Milling tool wear sample.
Tool blade image: 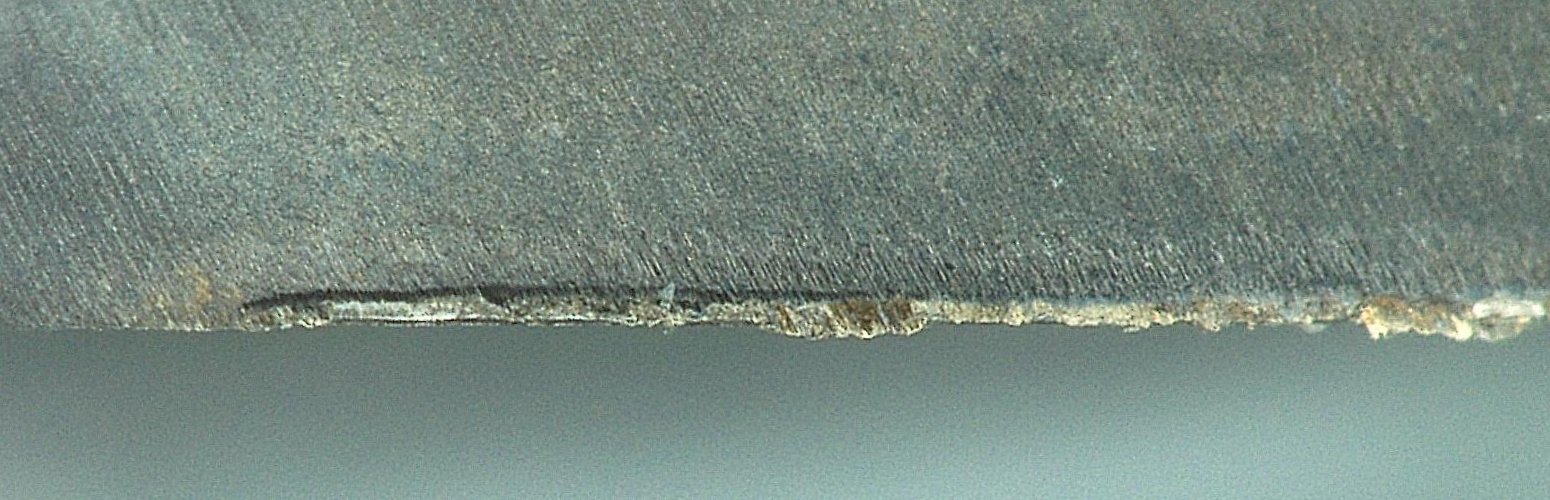
Chip image: 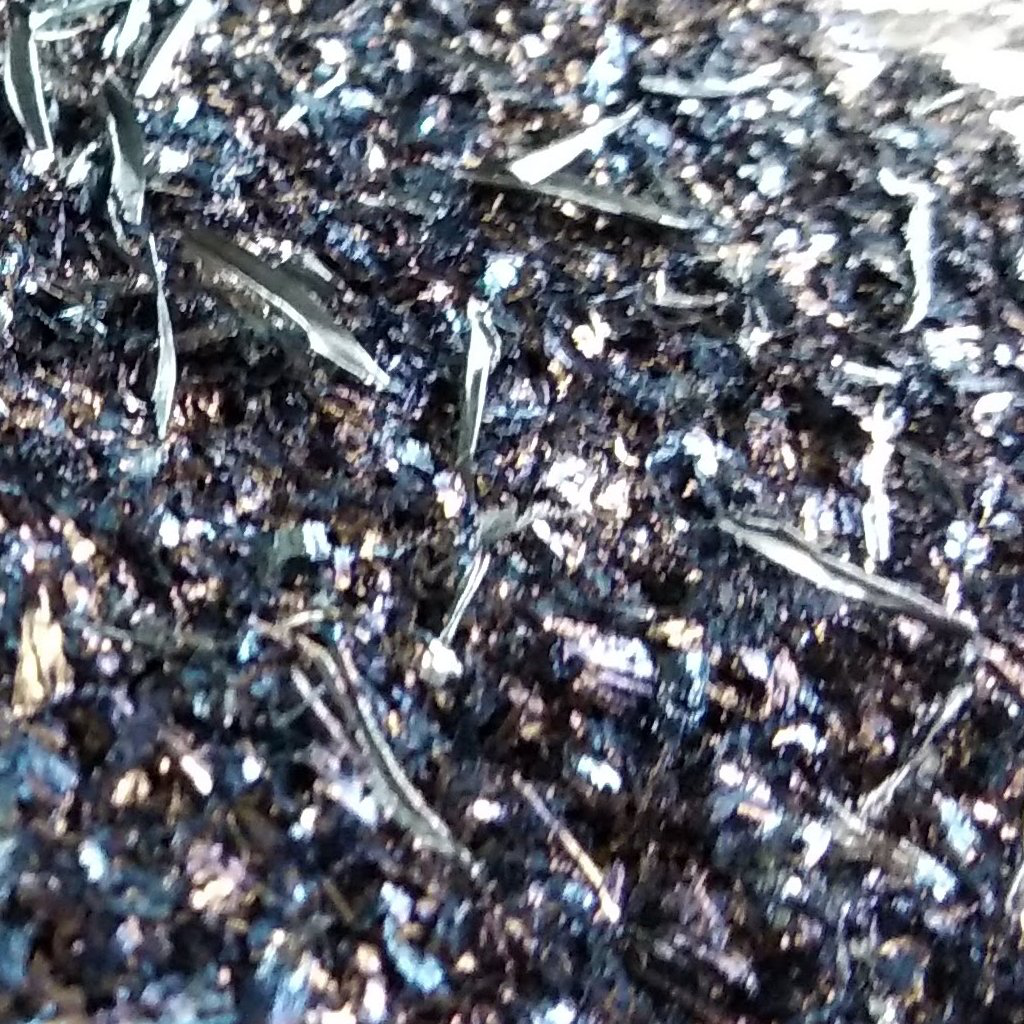
Workpiece image: 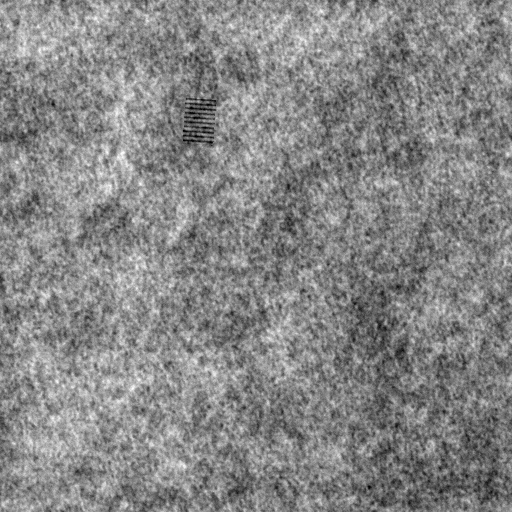
Tool wear state: dulled
Gaps: 16.45
Flank wear: 131.37
Overhang: 15.03
Force-signal Mel-spectrograms (X, Y, Z axes): 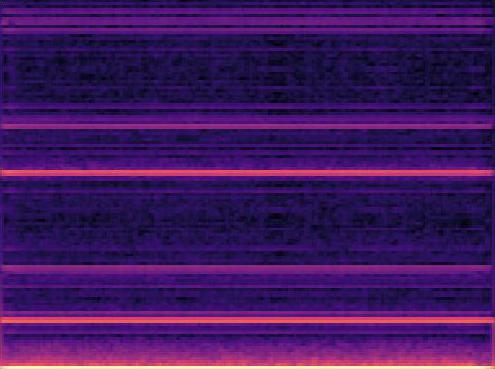 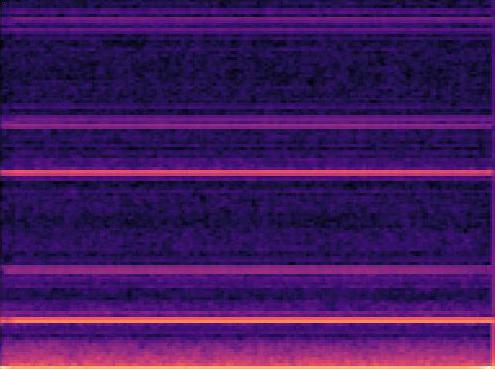 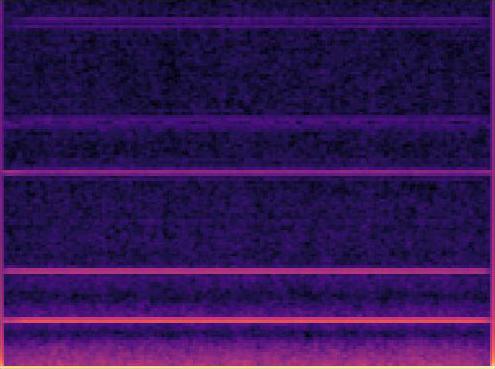
Force-signal scalograms (X, Y, Z axes): 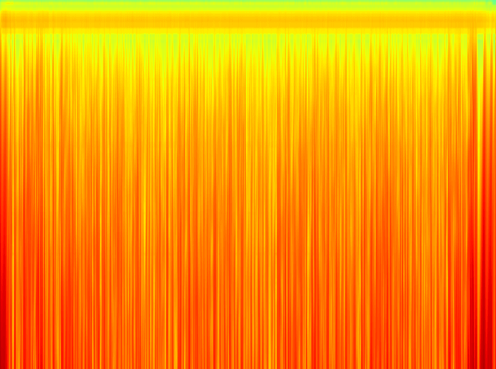 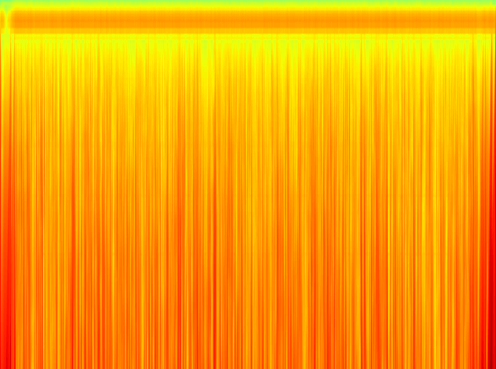 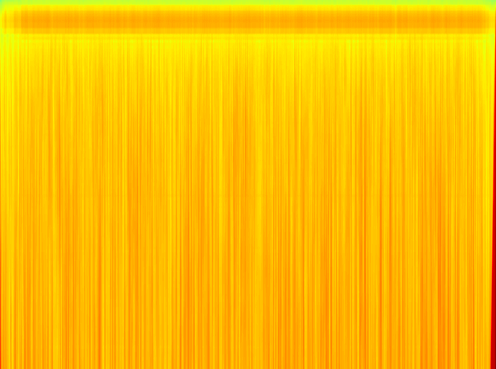
Force phase: accelerated_severe_wear